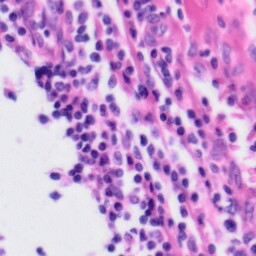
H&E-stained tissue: Tonsil